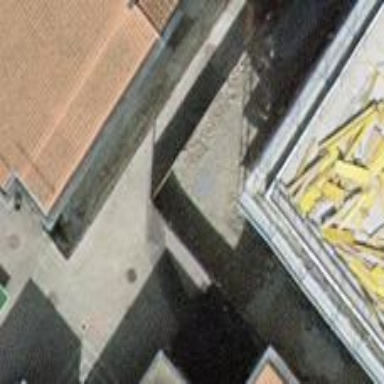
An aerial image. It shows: View of roof of building.